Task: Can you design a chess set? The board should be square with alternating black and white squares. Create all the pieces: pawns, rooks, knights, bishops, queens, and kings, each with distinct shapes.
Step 2755:
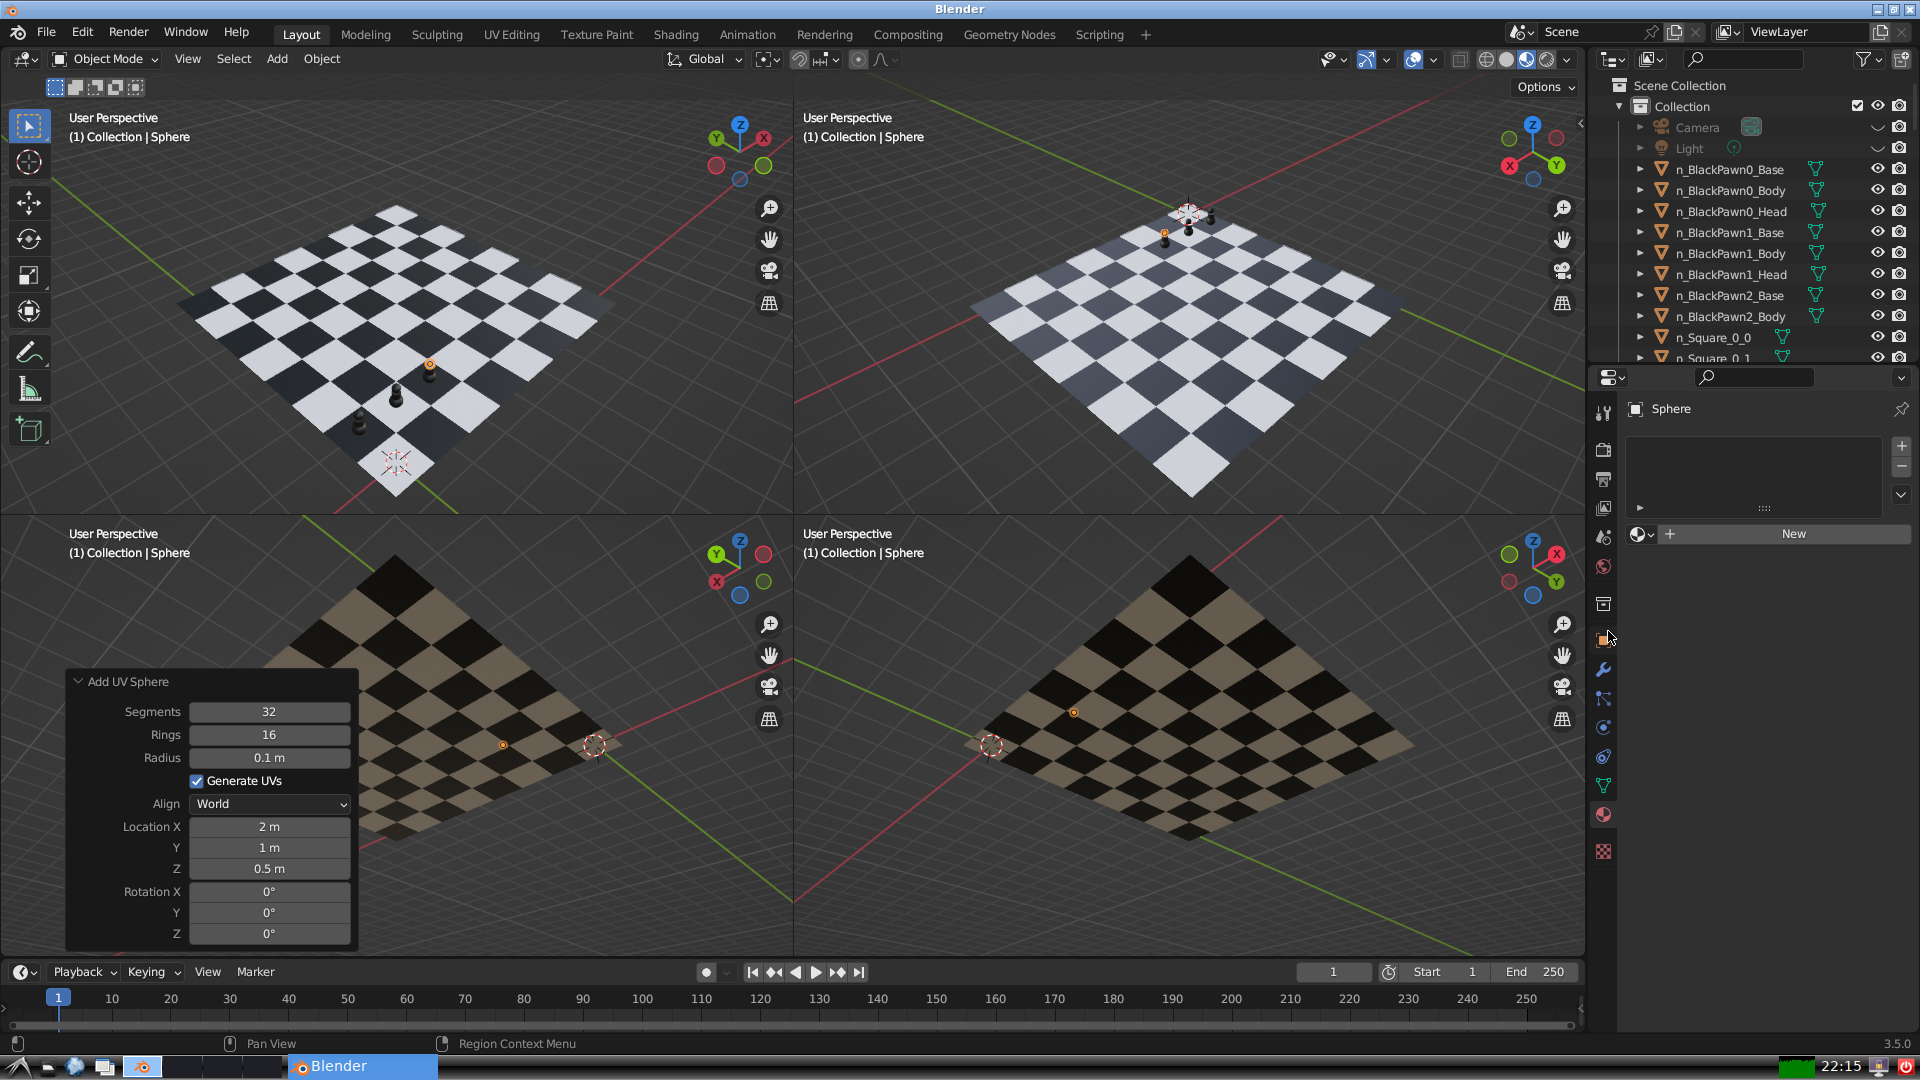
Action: click: no